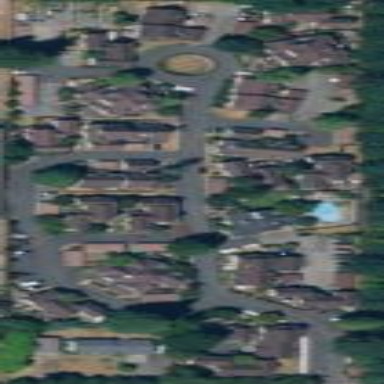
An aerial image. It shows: Residential area.